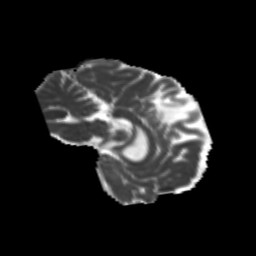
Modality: MD
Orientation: sagittal
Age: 38
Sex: female
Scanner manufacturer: siemens
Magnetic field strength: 3 T
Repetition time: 1.8 s
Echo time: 0.07 s